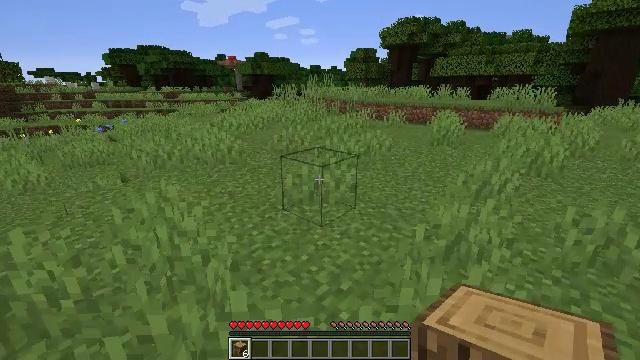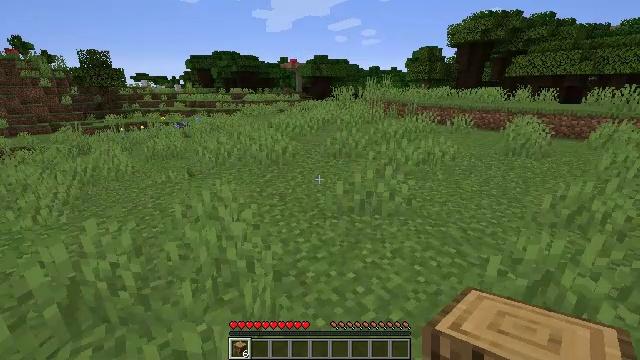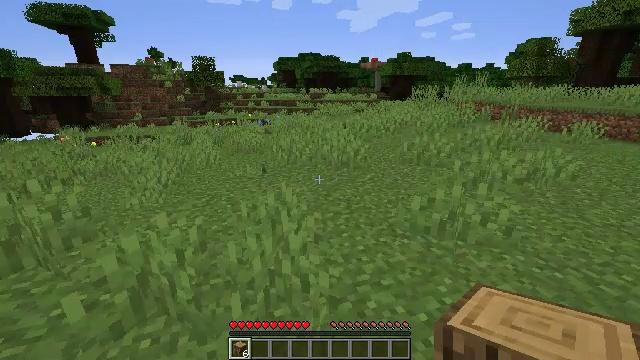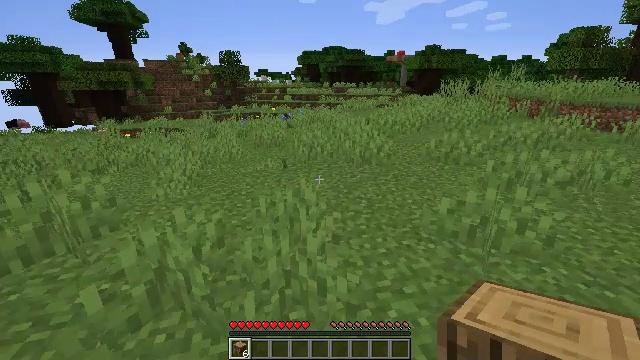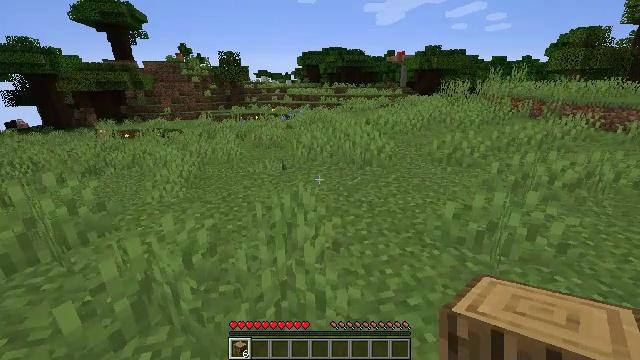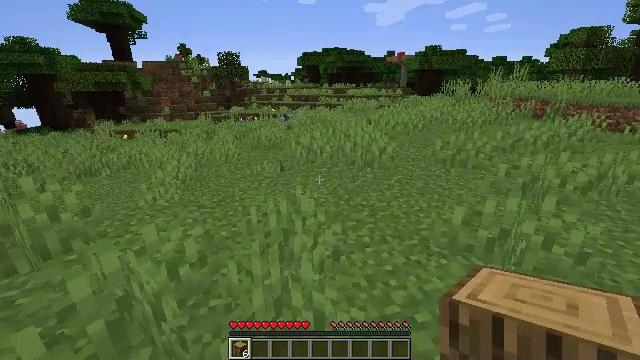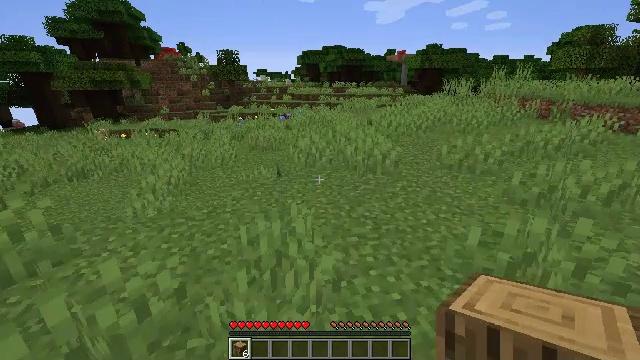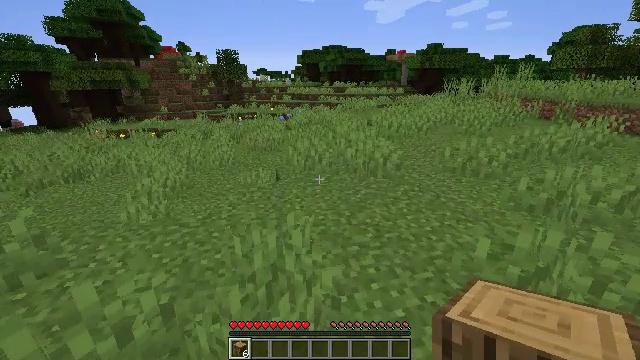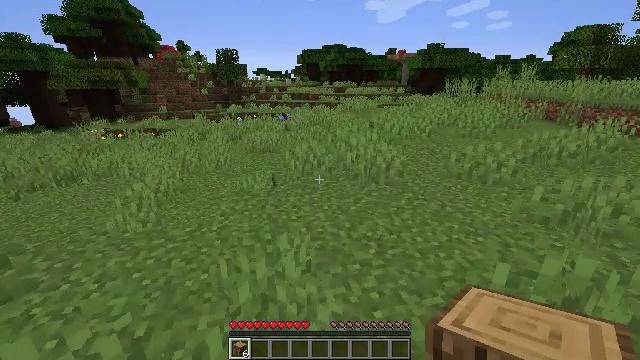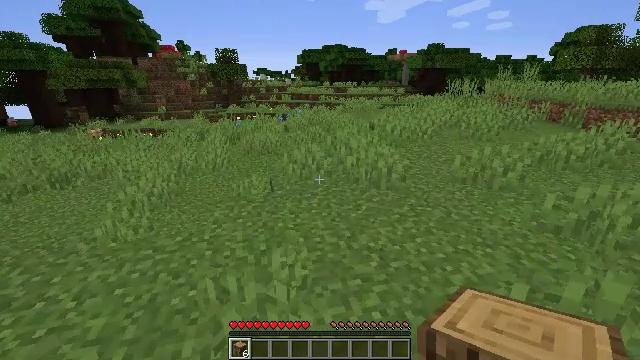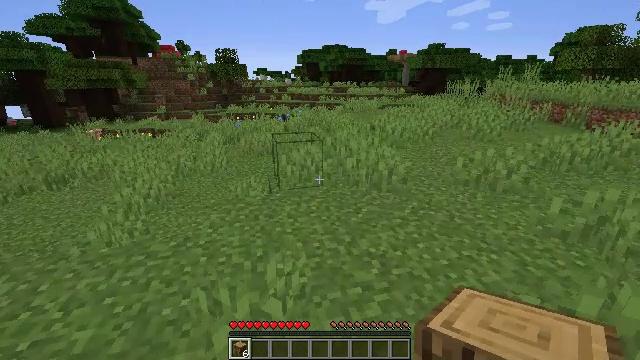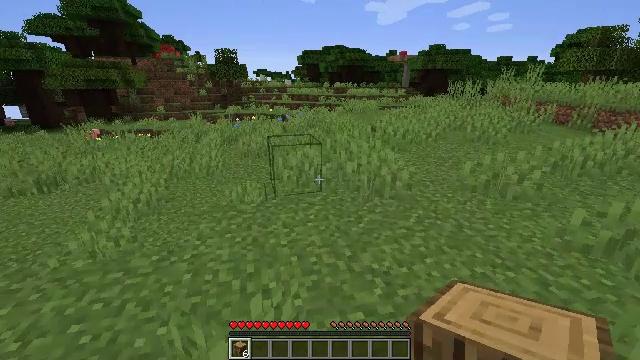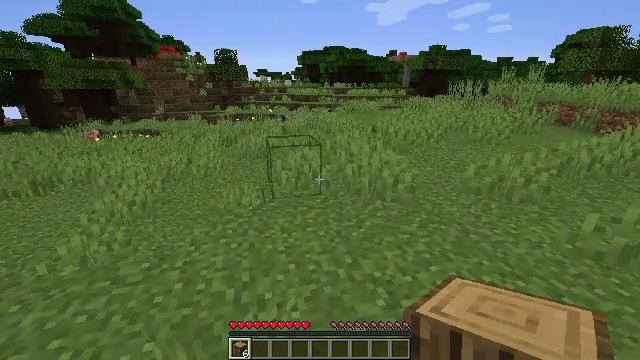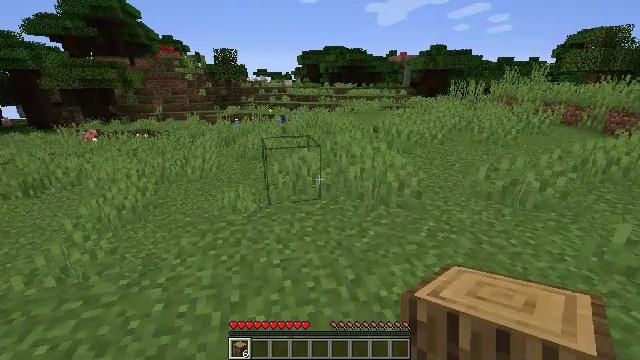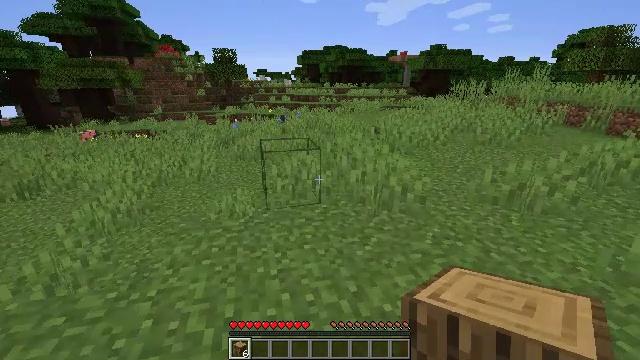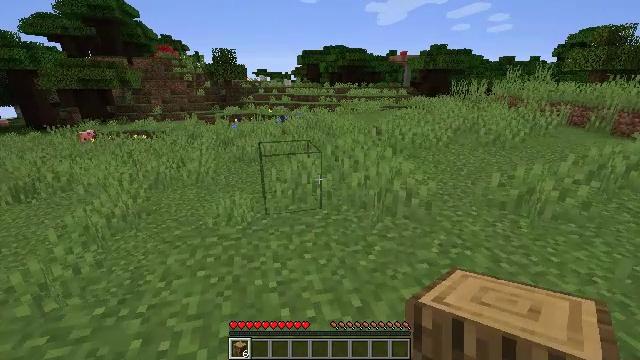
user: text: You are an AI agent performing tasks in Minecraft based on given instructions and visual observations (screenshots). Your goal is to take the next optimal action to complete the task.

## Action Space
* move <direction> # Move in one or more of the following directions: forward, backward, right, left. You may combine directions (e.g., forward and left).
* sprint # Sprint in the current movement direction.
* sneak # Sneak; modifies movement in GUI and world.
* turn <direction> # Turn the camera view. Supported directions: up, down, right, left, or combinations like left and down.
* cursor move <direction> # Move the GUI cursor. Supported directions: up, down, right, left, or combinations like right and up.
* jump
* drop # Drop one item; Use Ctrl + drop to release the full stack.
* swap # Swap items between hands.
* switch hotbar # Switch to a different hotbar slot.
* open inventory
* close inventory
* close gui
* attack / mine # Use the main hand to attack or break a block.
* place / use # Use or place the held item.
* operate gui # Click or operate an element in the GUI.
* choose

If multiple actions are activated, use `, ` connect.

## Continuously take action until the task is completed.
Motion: motion action
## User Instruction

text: Gather the mushroom stem from a big mushroom.
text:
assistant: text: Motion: move forward, turn left
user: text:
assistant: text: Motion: move forward, turn left
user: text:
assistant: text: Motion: move forward, turn left and down
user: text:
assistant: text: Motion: move forward
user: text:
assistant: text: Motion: move forward
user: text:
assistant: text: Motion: move forward
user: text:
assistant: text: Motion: move forward
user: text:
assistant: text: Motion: move forward
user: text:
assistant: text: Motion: move forward
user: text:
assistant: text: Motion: move forward
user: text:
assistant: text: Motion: move forward
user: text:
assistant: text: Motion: move forward
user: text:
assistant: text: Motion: move forward
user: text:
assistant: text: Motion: no_op
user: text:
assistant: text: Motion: no_op
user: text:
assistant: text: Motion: no_op
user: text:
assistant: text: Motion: no_op
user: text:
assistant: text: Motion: no_op
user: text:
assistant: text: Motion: no_op
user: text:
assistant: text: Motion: no_op
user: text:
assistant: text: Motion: no_op
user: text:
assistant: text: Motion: no_op
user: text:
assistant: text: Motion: no_op
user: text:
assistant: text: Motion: no_op
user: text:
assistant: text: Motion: no_op
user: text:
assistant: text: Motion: no_op
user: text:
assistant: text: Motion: no_op
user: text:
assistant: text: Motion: no_op
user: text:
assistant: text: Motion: no_op
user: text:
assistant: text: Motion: no_op